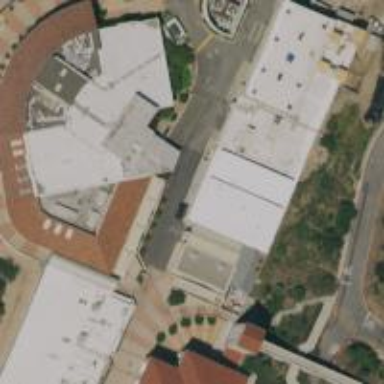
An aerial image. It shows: College building.